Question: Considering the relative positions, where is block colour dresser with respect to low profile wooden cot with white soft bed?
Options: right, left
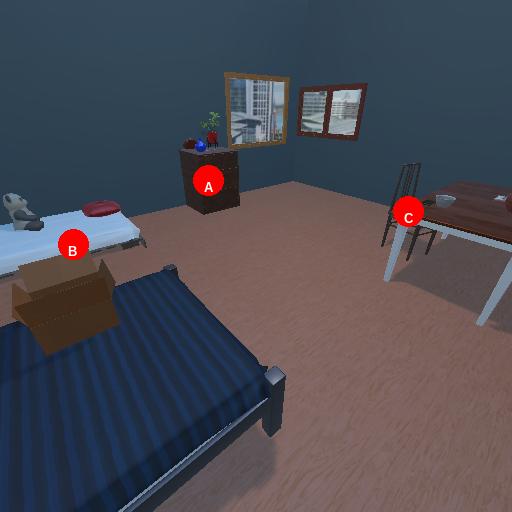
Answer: right